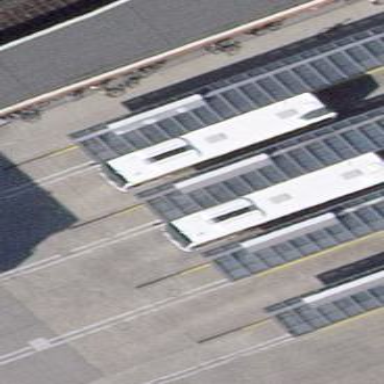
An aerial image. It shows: Shelter for public transport.